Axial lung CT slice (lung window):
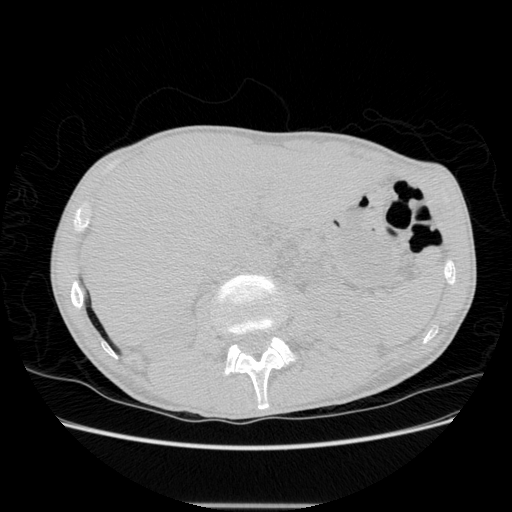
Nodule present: no